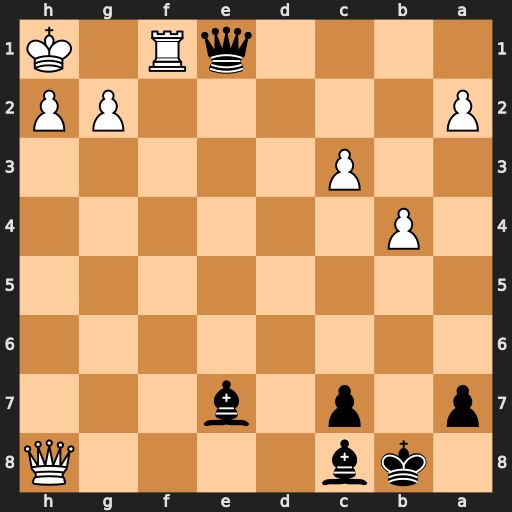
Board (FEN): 1kb4Q/p1p1b3/8/8/1P6/2P5/P5PP/4qR1K
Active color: b
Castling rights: -
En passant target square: -
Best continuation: Qxf1#